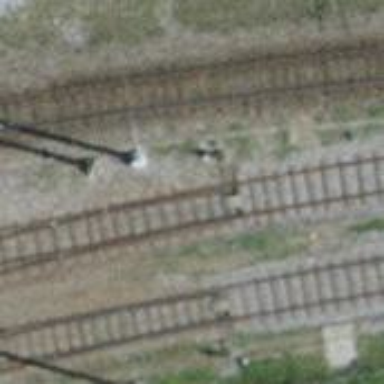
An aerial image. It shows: Railway switch.